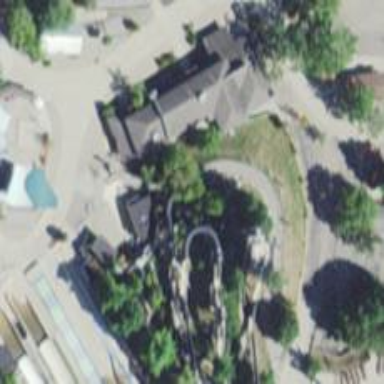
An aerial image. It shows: Water slide attraction.